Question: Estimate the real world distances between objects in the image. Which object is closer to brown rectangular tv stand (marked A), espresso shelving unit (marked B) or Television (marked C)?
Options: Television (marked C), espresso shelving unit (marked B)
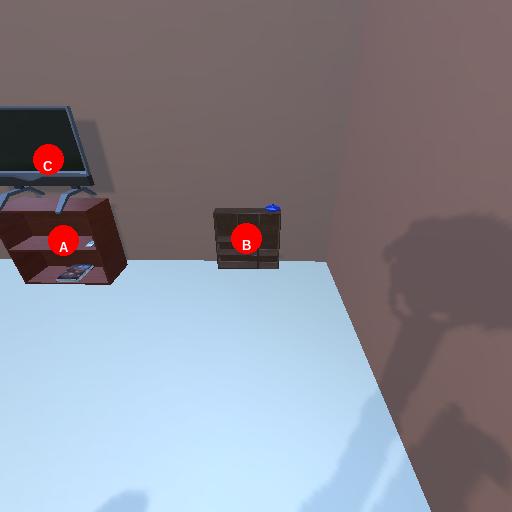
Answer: Television (marked C)